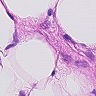
Metastatic tissue present: no